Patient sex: M
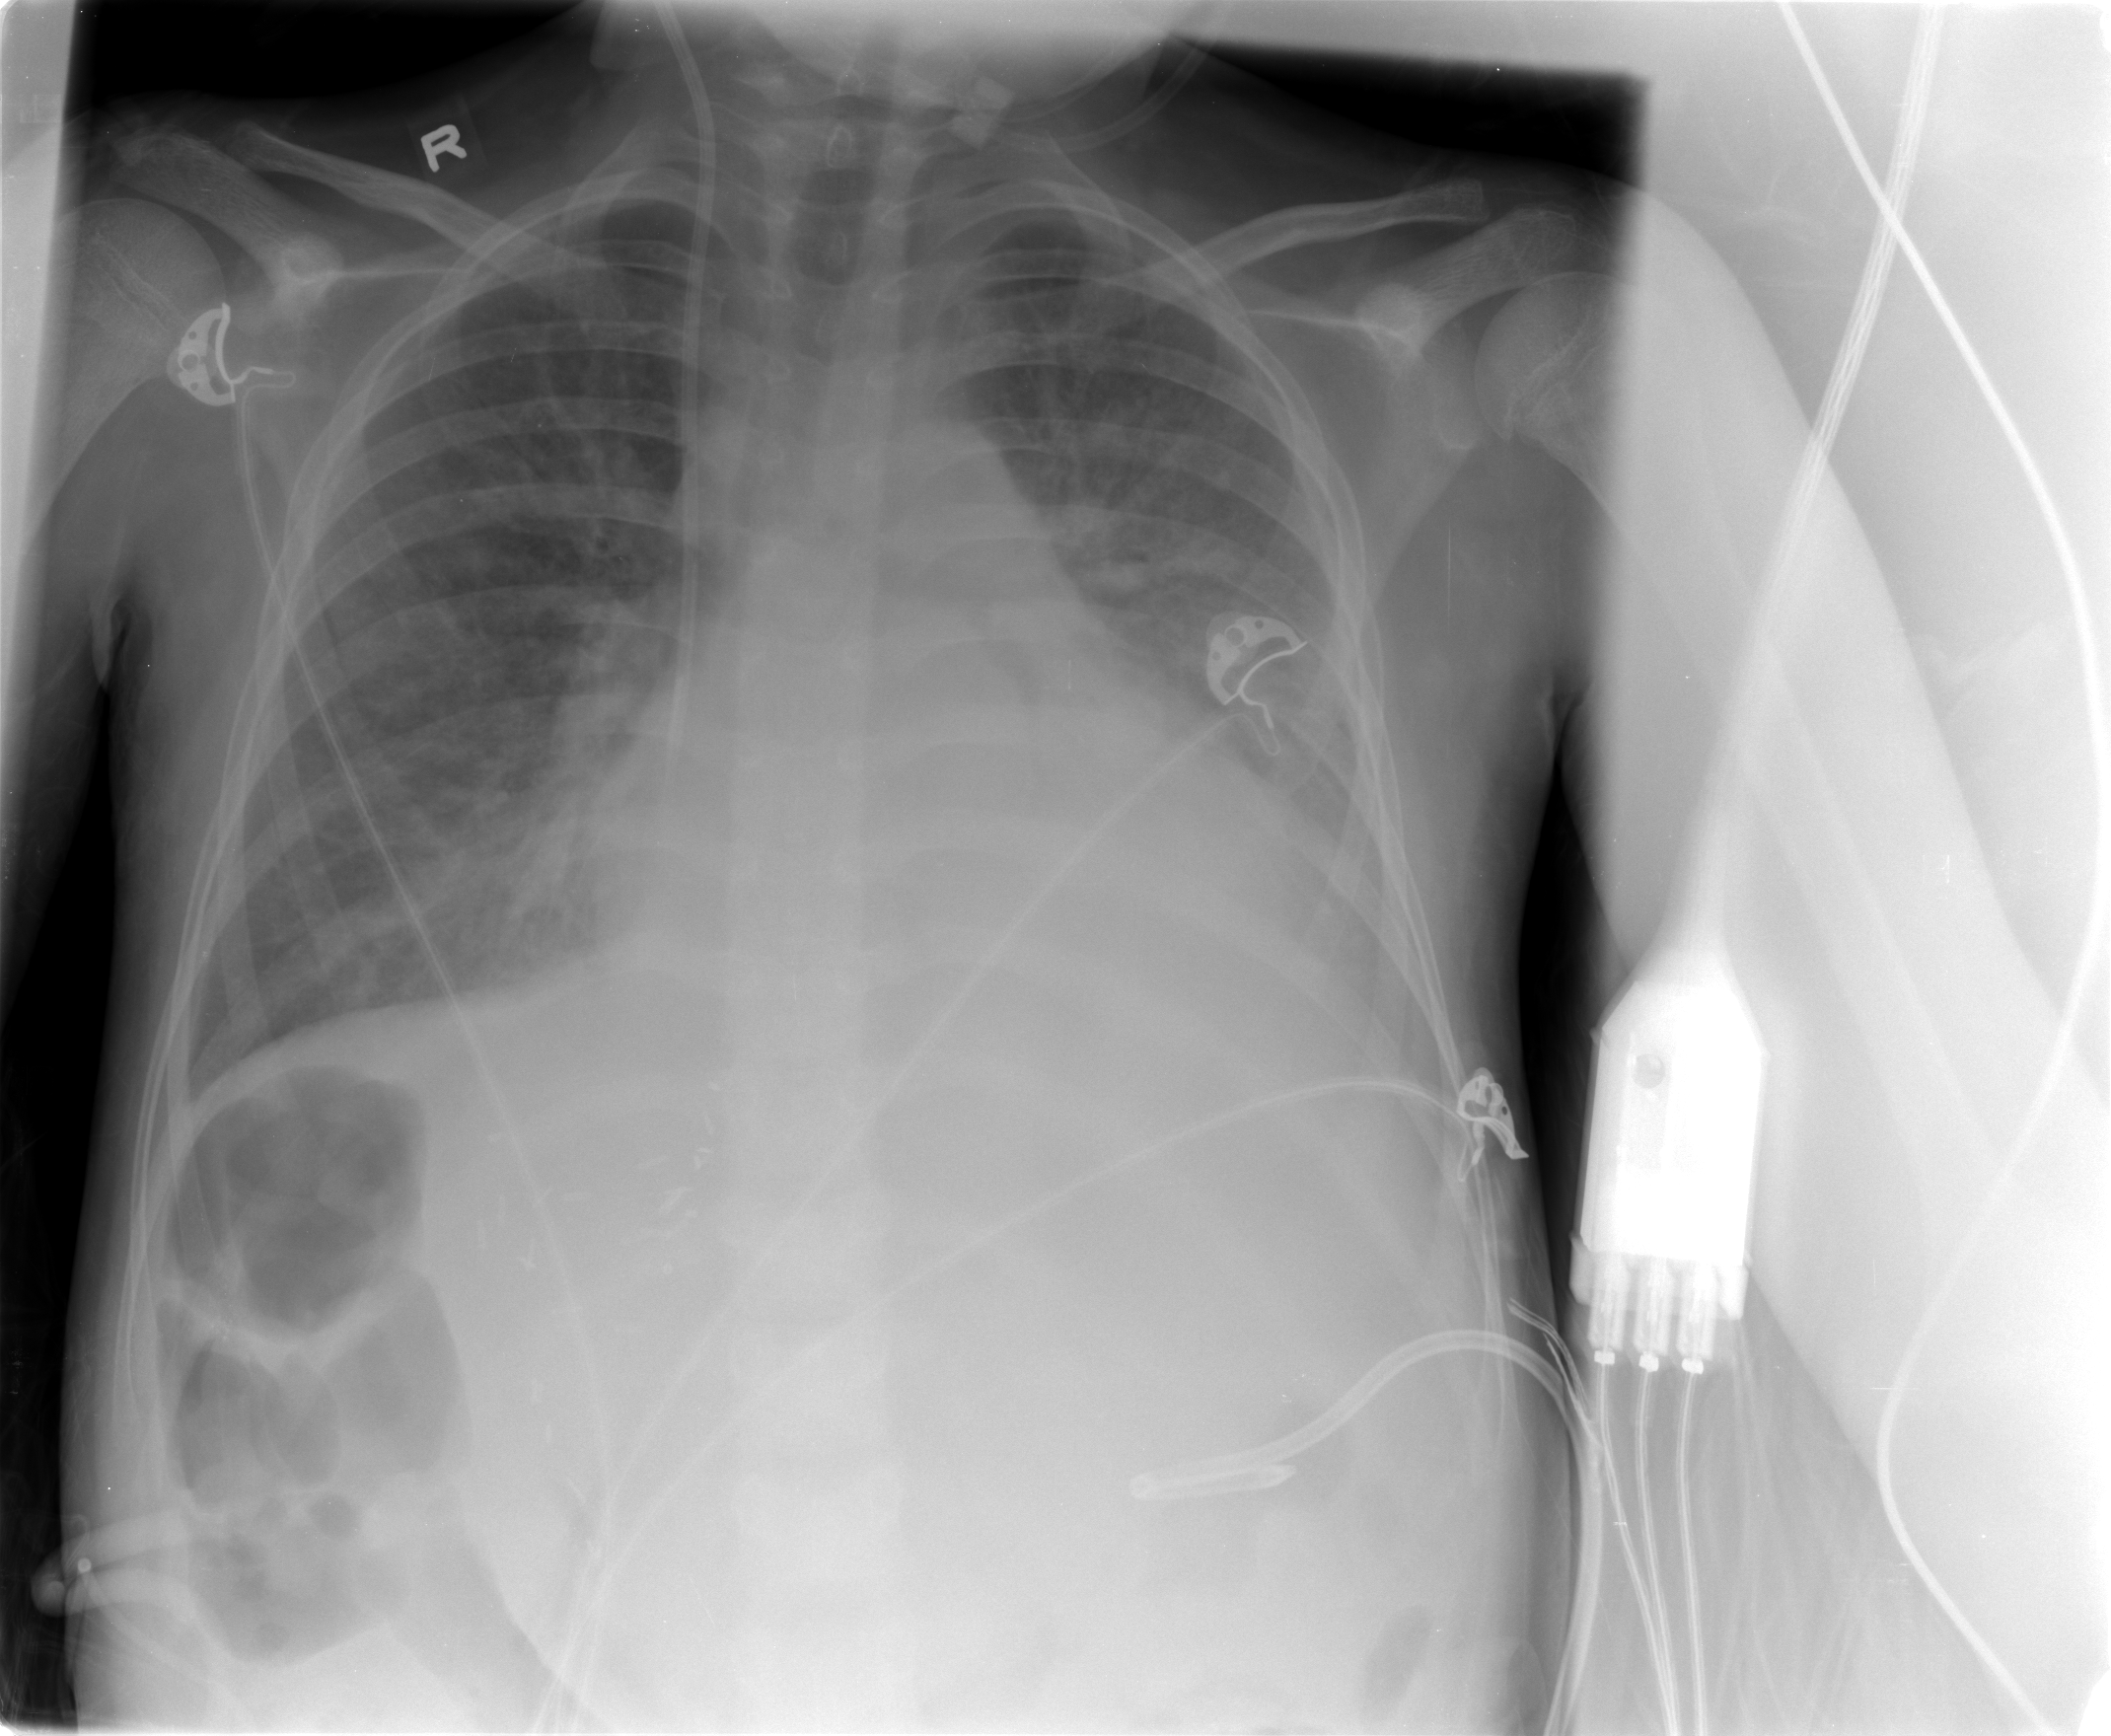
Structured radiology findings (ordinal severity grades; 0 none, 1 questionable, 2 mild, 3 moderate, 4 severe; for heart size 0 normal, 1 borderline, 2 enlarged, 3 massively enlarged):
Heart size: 2
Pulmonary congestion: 2
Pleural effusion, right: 0
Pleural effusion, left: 2
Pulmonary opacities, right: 3
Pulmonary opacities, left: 3
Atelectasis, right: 0
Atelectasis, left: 2